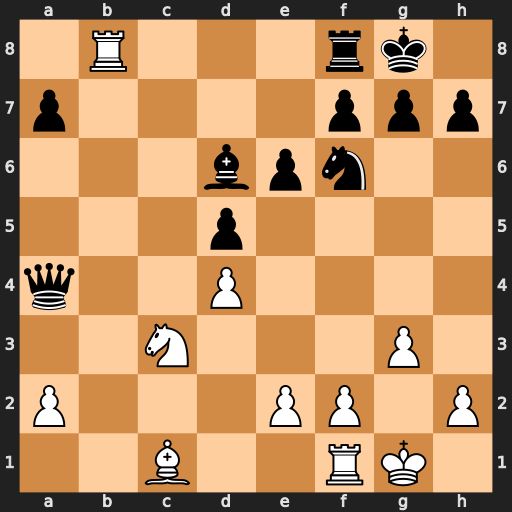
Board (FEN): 1R3rk1/p4ppp/3bpn2/3p4/q2P4/2N3P1/P3PP1P/2B2RK1
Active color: w
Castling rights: -
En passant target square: -
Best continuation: Rxf8+ Kxf8 Nxa4